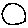
Label: circle